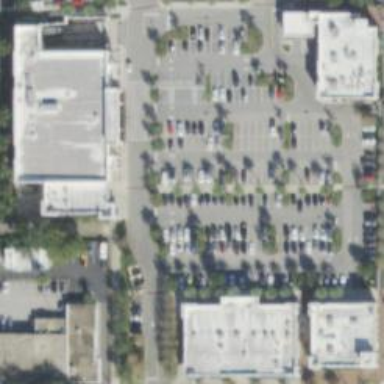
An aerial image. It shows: Commercial area.